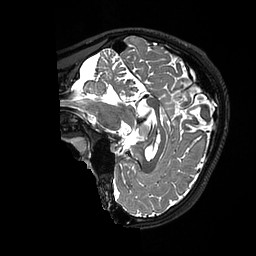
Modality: T2w
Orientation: sagittal
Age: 19
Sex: male
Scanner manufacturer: ge
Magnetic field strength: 3 T
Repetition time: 3.202 s
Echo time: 0.06636 s